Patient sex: F
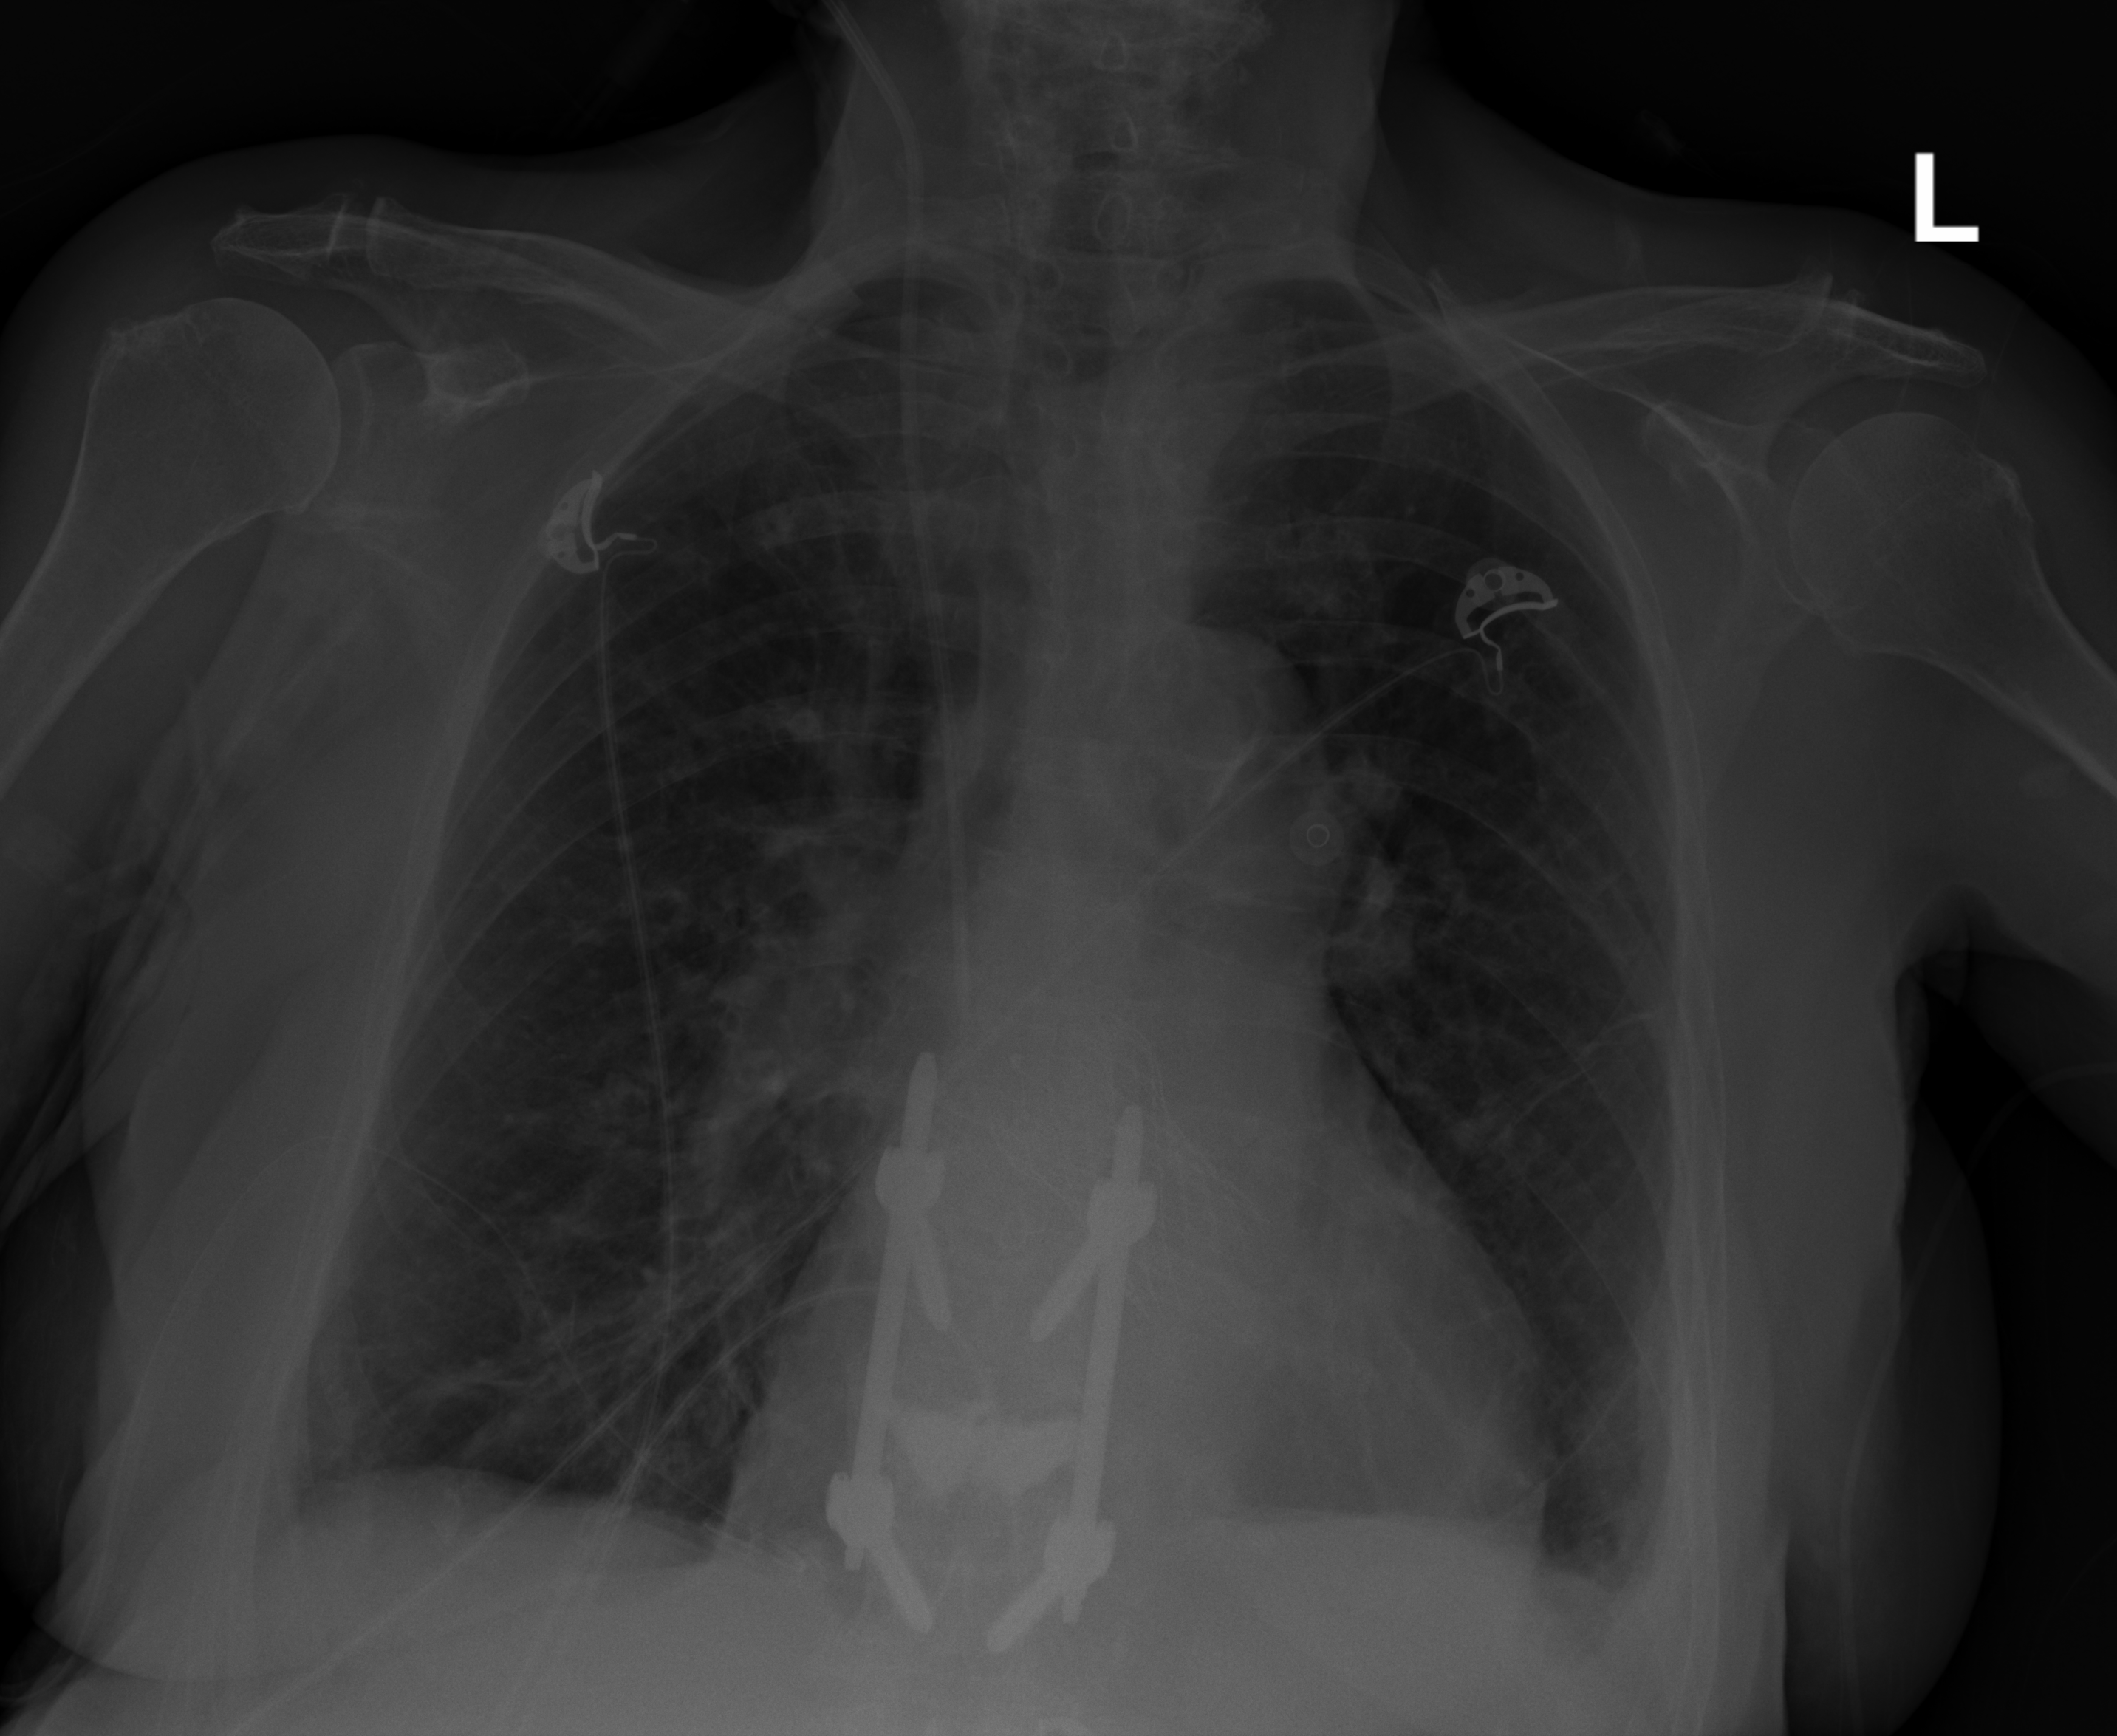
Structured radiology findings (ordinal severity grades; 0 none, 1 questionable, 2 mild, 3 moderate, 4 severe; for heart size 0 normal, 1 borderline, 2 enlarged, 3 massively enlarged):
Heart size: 1
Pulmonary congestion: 0
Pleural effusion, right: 1
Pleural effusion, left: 2
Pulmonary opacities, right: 0
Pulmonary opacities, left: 0
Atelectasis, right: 2
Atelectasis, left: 2